You are looking at the wavelet scalogram of a bearing's acceleration signal. Determine the bearing's health state. Answer with exactly one of: normal, inner_race, outer_race, ball.
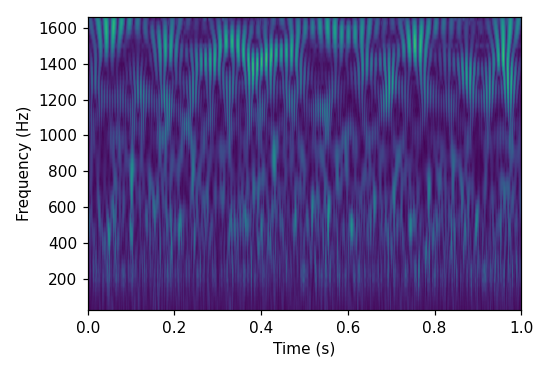
Answer: normal